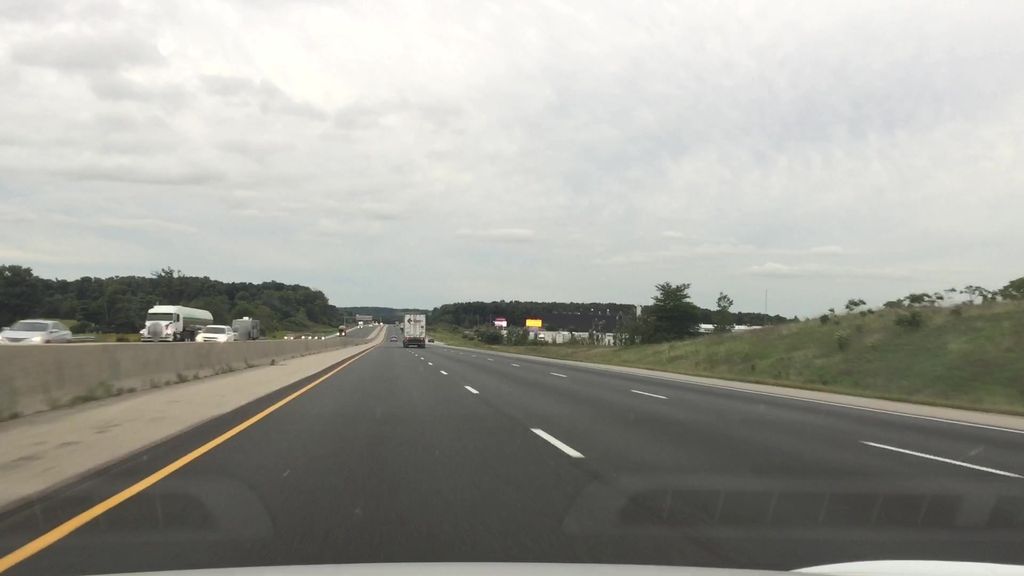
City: kitchener-waterloo